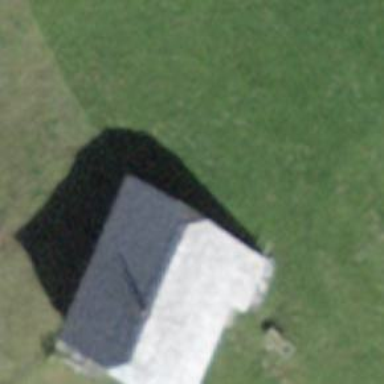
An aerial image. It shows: Cabin is depicted in the image.